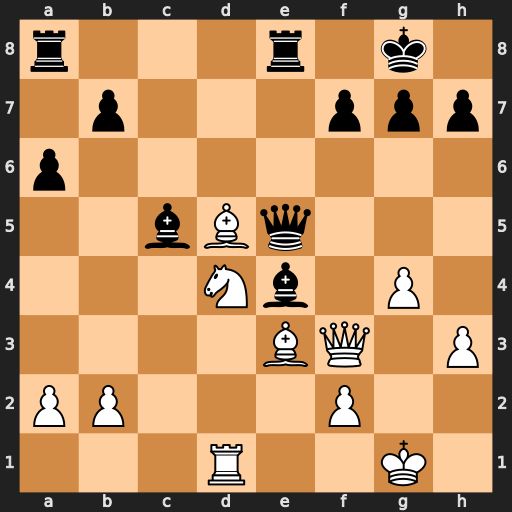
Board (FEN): r3r1k1/1p3ppp/p7/2bBq3/3Nb1P1/4BQ1P/PP3P2/3R2K1
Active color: w
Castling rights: -
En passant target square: -
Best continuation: Qxf7+ Kh8 Bxe4